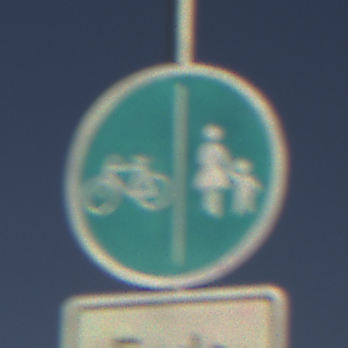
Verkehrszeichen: GetrennterRadUndGehwegRadwegLinks
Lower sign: HinweisDurchVerbaleAngabe2
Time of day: SunriseSunset
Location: Outdoor (Nature)
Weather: Clear
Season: NotSpecified
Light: Natural